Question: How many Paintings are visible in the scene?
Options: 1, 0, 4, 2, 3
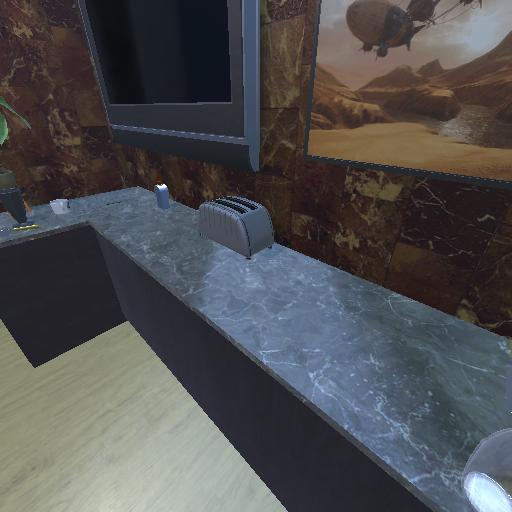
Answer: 1